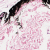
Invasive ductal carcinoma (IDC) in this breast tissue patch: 0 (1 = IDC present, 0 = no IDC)